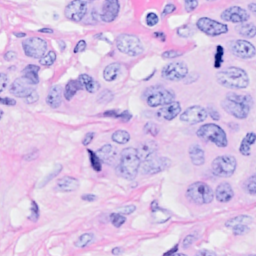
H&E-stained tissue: Breast